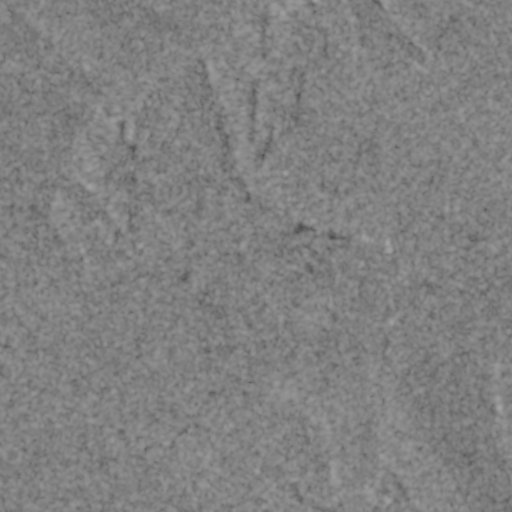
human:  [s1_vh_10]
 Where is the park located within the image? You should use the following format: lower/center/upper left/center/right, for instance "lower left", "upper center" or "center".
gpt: The park is located in the center right of the image.
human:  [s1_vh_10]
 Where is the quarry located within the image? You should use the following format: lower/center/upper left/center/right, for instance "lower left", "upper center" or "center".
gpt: The quarry is located in the lower right of the image.
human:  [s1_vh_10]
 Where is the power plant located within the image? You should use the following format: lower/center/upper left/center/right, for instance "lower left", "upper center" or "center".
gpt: There is no power plant in the image.

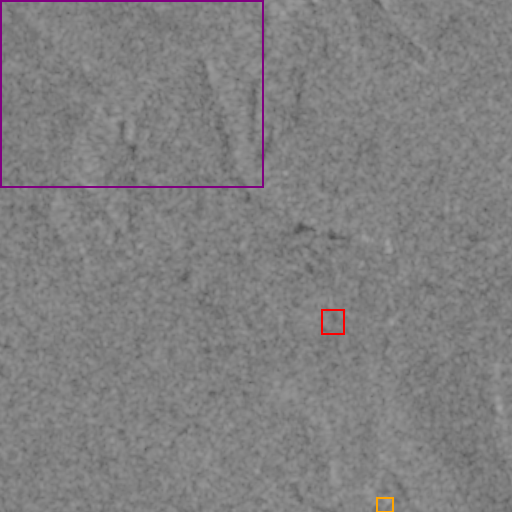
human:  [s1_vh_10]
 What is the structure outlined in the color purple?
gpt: The structure outlined in purple is a crop field.
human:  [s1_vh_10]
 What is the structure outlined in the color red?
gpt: The structure outlined in red is a park.
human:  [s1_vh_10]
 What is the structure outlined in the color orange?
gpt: The structure outlined in orange is a quarry.
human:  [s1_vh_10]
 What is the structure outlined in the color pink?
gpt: There is no pink outline.